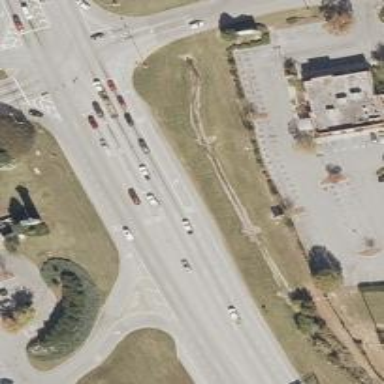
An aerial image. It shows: Asphalt road designated as trunk highway.